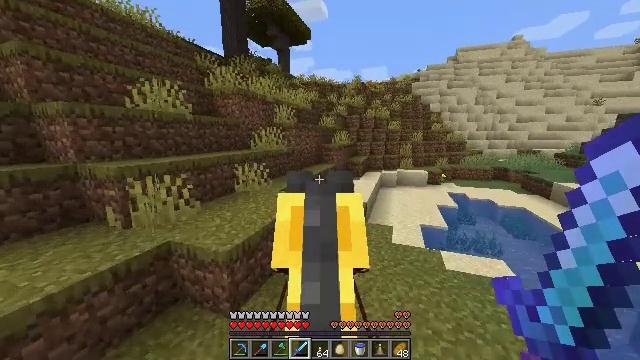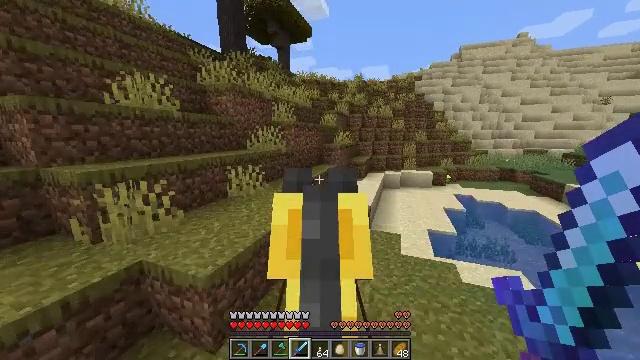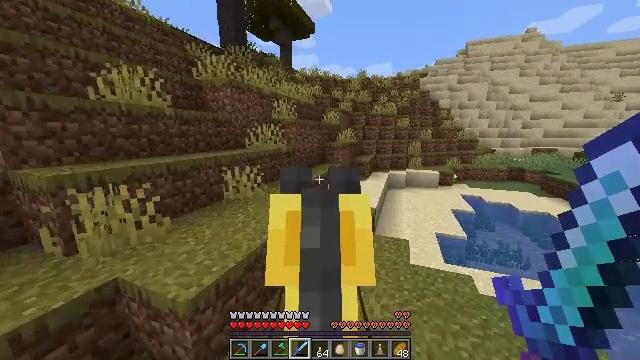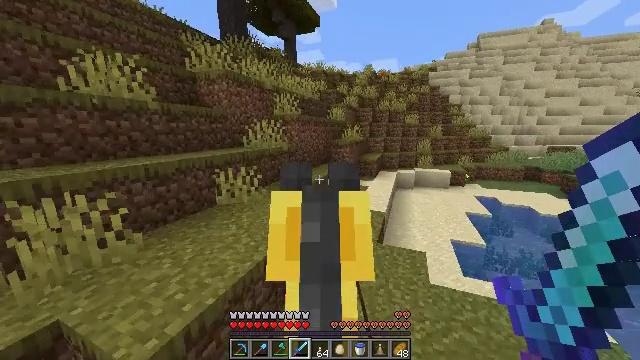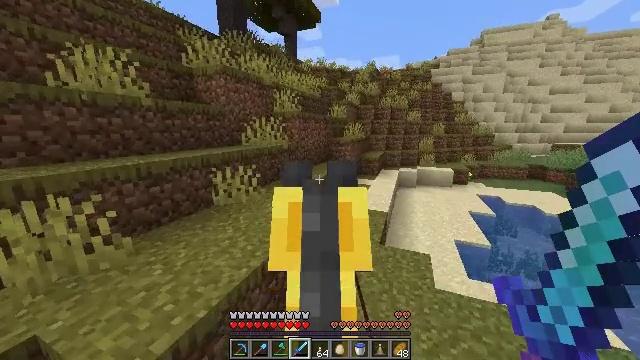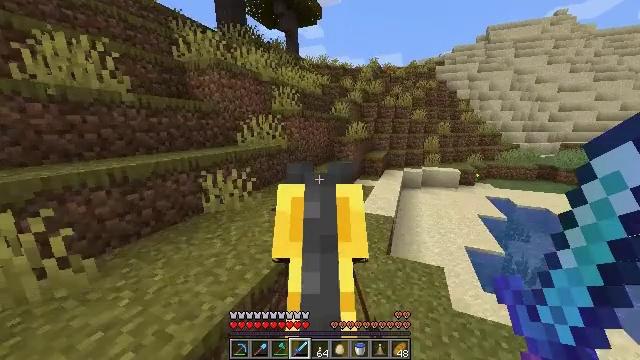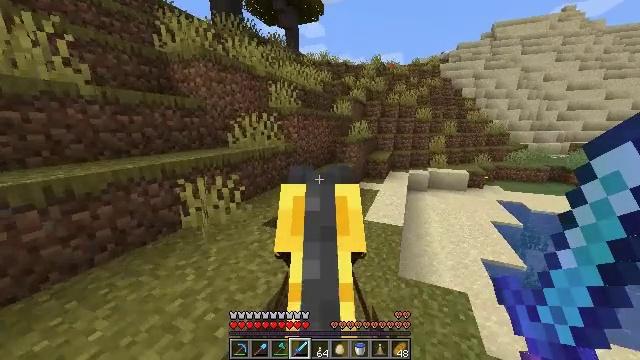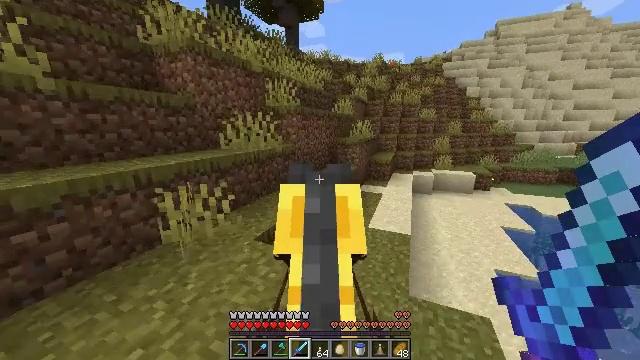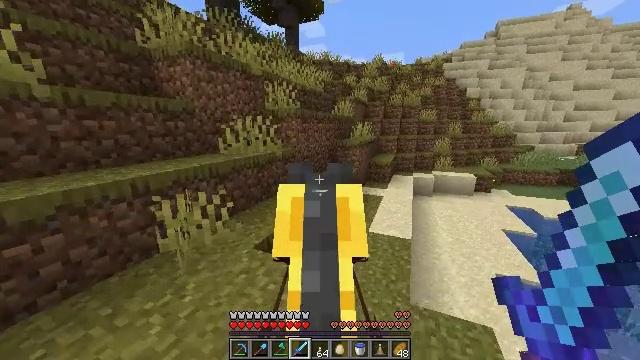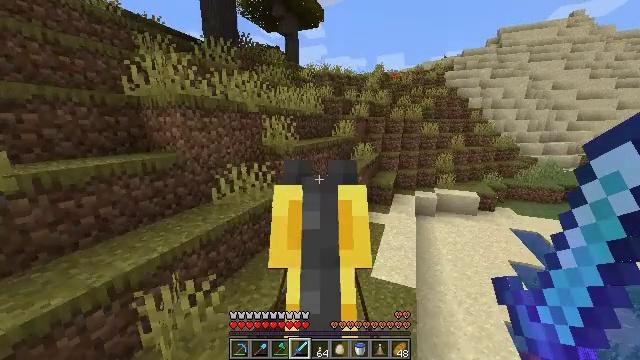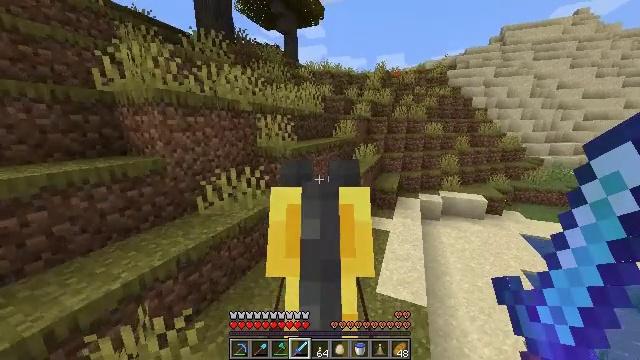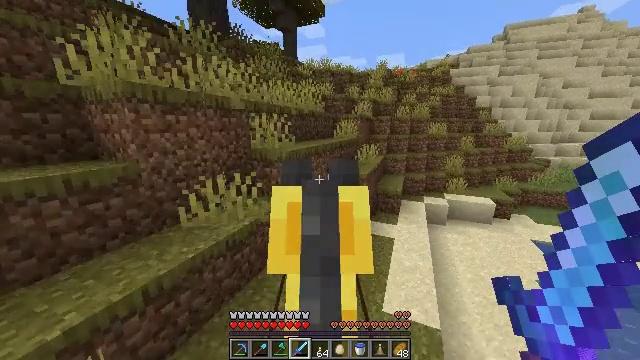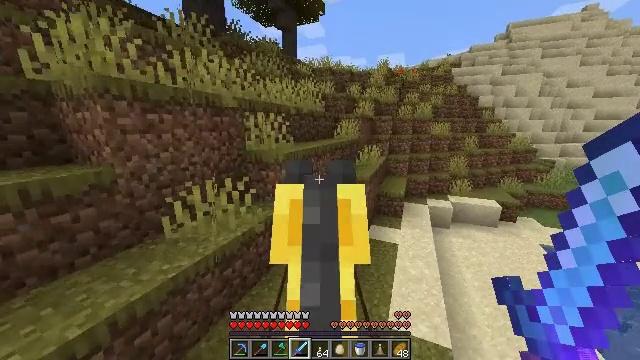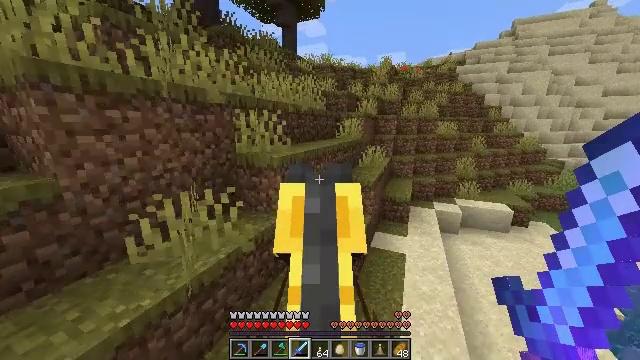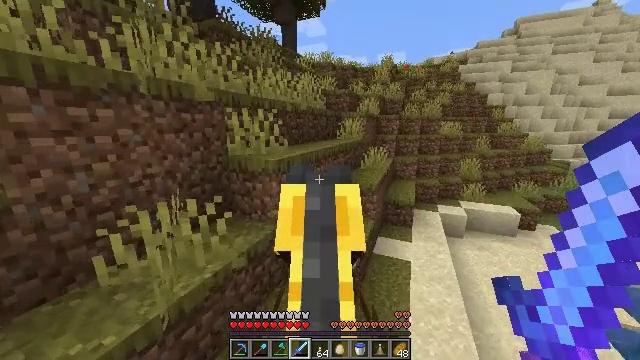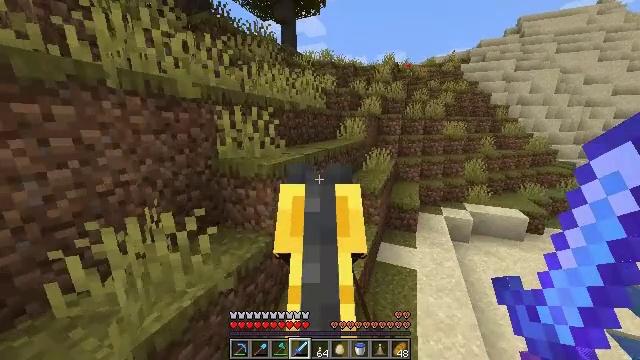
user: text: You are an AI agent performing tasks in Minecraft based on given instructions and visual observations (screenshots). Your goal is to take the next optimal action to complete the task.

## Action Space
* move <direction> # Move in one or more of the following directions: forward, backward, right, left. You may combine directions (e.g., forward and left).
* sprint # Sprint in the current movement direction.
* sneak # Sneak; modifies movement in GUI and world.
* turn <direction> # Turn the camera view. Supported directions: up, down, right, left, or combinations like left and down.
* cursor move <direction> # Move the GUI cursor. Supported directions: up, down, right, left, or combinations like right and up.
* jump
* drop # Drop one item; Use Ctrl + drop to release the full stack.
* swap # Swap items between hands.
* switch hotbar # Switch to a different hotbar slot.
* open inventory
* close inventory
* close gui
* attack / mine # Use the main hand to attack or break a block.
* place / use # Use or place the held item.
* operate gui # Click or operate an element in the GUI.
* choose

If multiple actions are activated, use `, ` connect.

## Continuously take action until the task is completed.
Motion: motion action
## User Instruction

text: Attack the sandstone to break it.
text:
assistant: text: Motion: move forward, sprint
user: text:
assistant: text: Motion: move forward, sprint
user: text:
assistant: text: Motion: move forward, sprint
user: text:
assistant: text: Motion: move forward, sprint
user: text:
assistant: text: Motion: move forward, sprint
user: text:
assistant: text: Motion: move forward, sprint
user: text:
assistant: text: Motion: move forward, sprint
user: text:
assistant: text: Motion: move forward, sprint
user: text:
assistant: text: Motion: move forward, sprint
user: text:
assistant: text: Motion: move forward, sprint
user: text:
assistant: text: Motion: move forward, sprint
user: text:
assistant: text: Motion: move forward, sprint
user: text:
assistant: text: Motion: move forward, sprint
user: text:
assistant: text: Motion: move forward, sprint
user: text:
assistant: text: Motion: move forward, sprint
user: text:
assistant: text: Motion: move forward, sprint
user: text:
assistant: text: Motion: move forward, sprint
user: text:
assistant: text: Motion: move forward, sprint
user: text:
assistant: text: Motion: move forward, sprint
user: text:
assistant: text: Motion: move forward, sprint
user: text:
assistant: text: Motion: move forward, sprint, turn right and up
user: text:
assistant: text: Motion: move forward, sprint, turn right
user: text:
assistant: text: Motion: move forward, sprint, turn right and up
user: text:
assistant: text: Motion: move forward, sprint, turn right and up
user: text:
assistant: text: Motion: move forward, sprint
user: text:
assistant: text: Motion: move forward, sprint
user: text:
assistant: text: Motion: move forward, sprint
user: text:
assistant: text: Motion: move forward, sprint
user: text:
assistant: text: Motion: move forward, sprint
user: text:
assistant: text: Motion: move forward, sprint